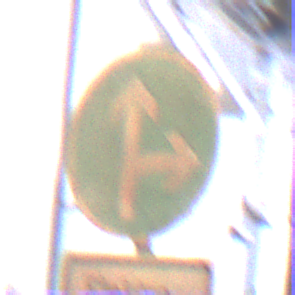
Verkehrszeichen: VorgeschriebeneFahrtrichtungGeradeausOderRechts
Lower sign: BesondereFahrzeugeUndTransportgueter11
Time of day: Night
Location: Outdoor (Urban)
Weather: Overcast
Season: Winter
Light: Artificial